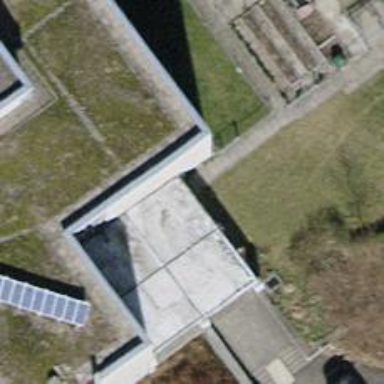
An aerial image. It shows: Path with sett surface leading through building passage tunnel.